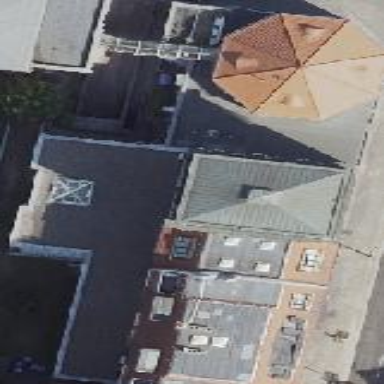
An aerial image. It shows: Retail building with double saltbox roof shape.